Question: What app is next to Snapchat?
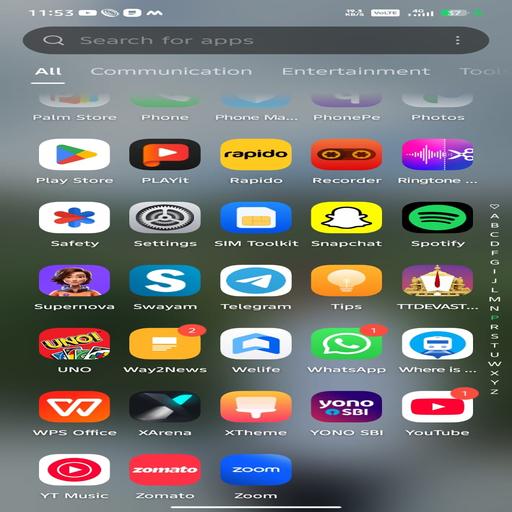
Answer: Spotify